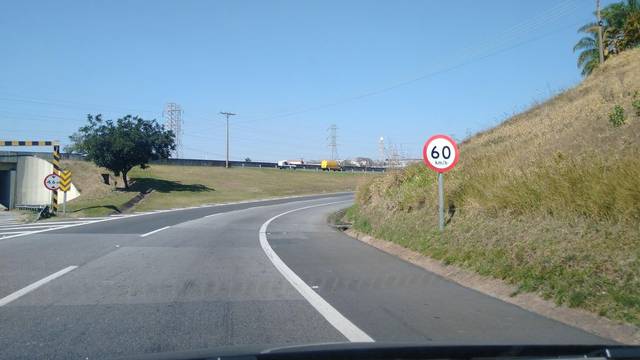
Region: Brazil
Coordinates: -22.935, -47.073